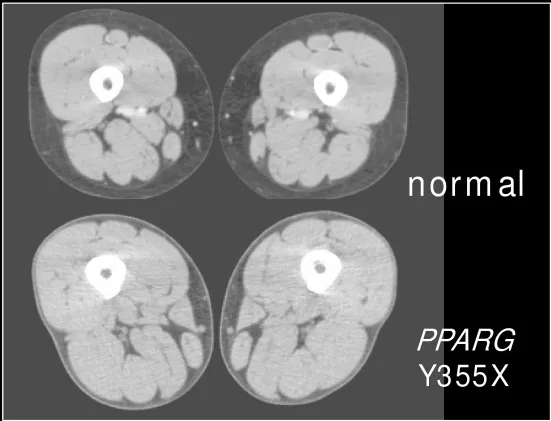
Selected imaging studies from the FPLD3 subject. Panel shows computed tomography cross-section of upper thigh of a normal individual and subject II-5, who had markedly decreased subcutaneous fat on both extremities.
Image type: radiology (mri)